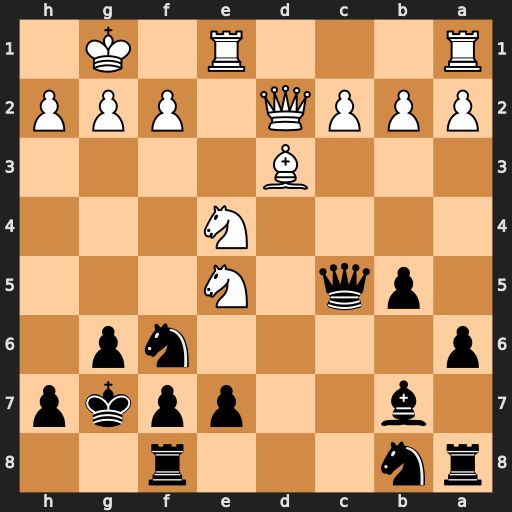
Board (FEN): rn3r2/1b2ppkp/p4np1/1pq1N3/4N3/3B4/PPPQ1PPP/R3R1K1
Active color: b
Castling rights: -
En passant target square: -
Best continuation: Qxe5 Nxf6 Qxf6